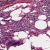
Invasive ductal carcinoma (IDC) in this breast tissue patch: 0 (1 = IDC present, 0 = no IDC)